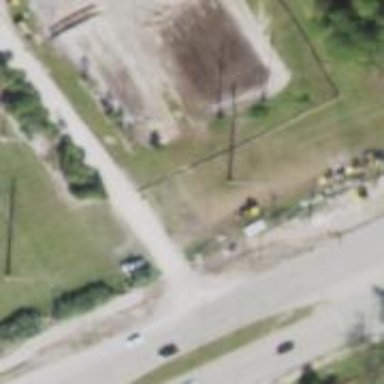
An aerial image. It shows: Power pole.